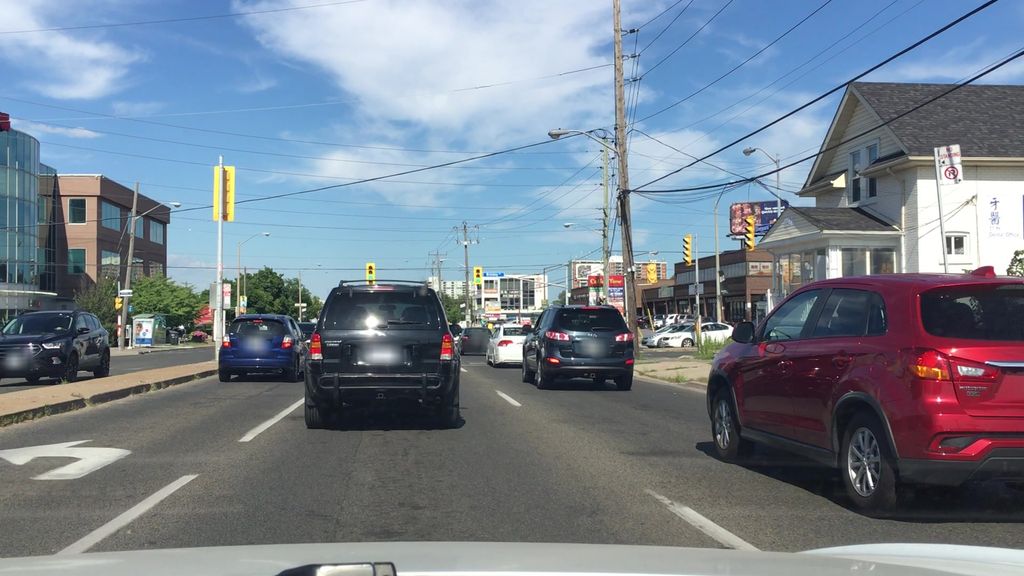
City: toronto